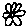
Label: flower